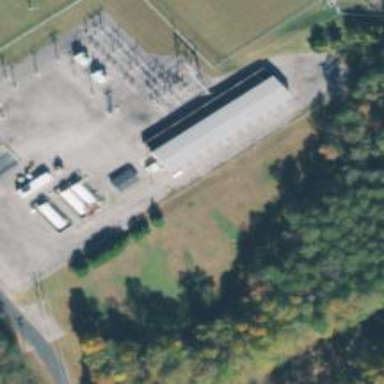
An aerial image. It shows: Generator is pictured.